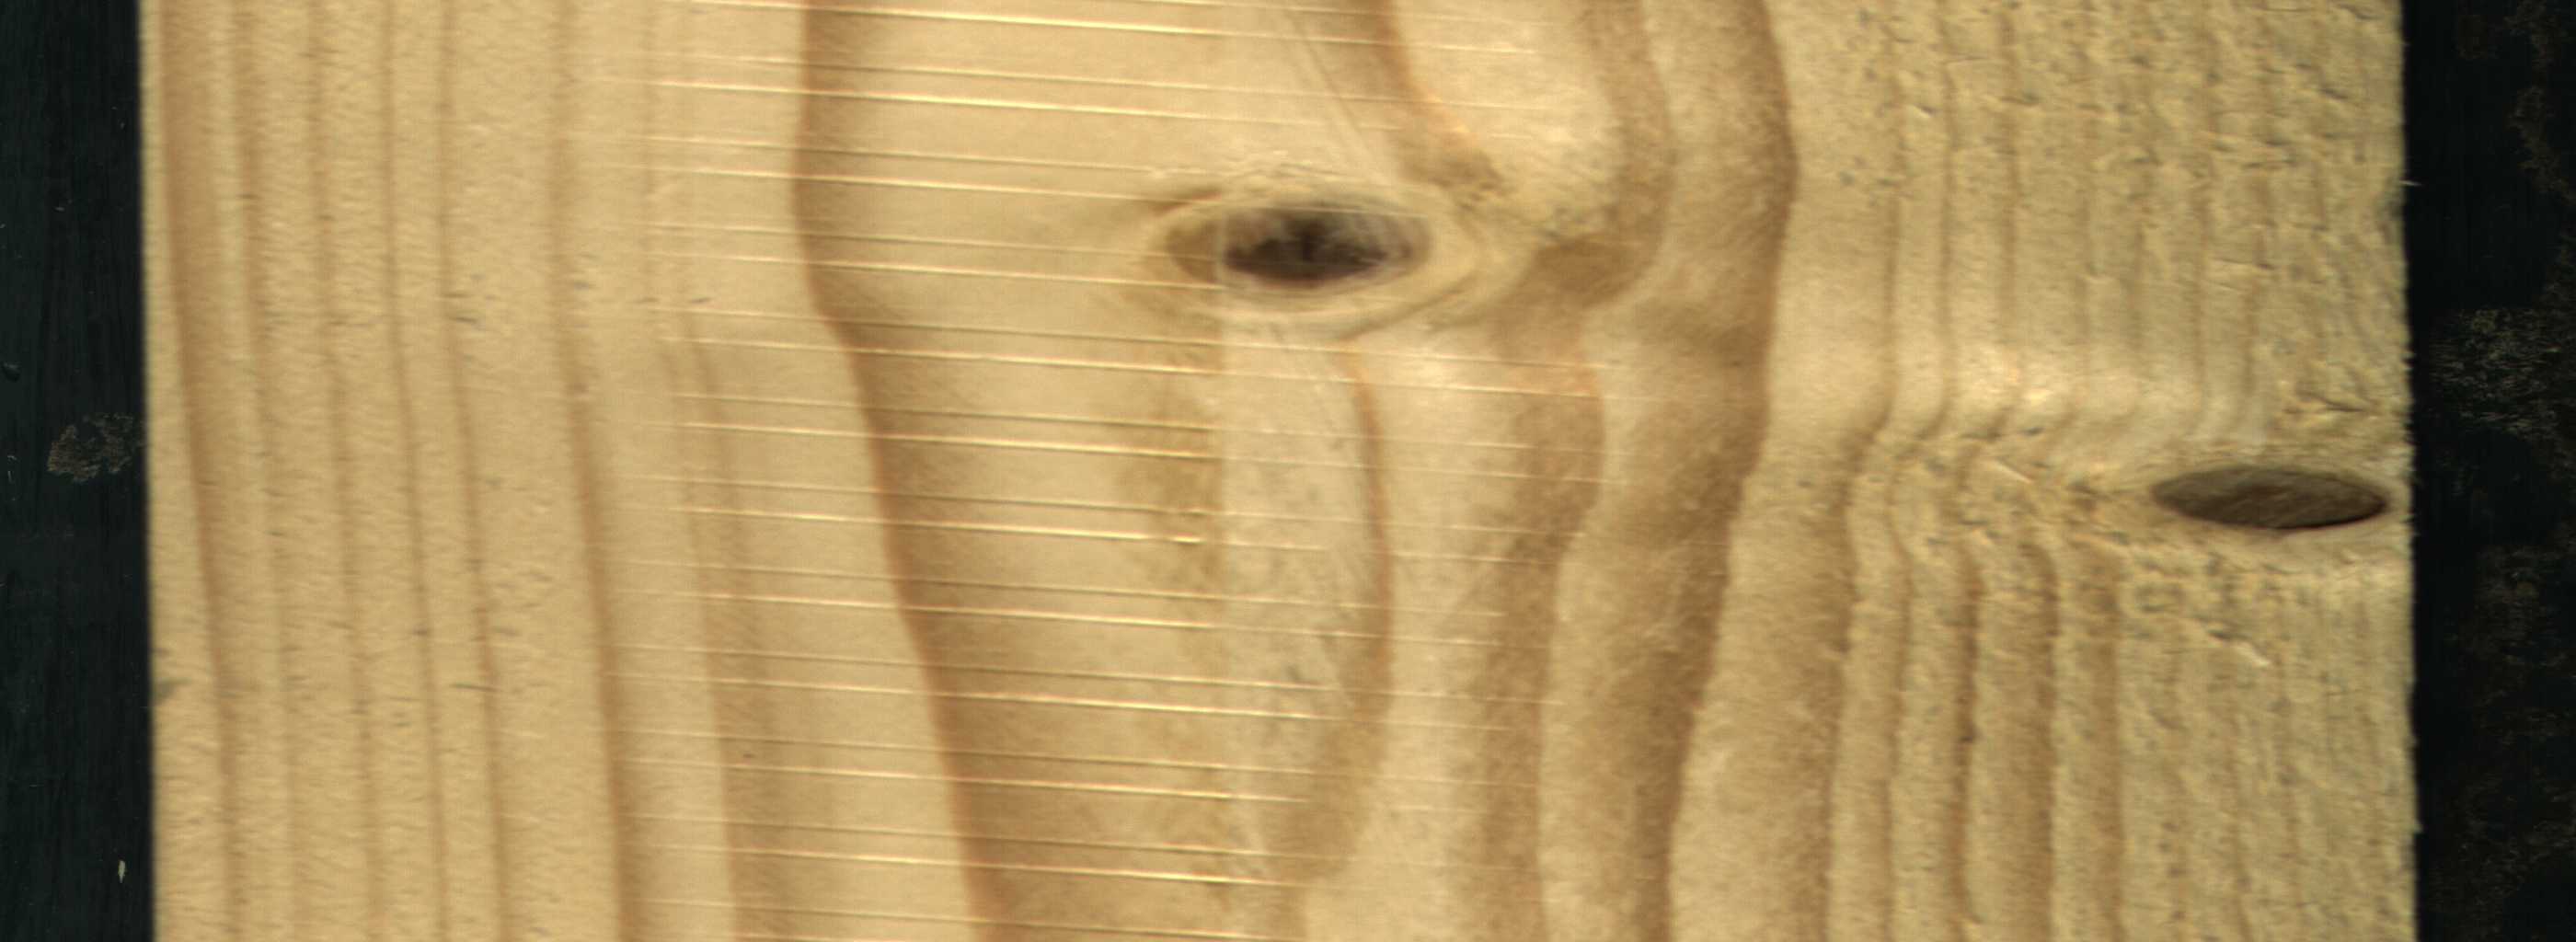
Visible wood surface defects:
Dead_Knot
Live_Knot